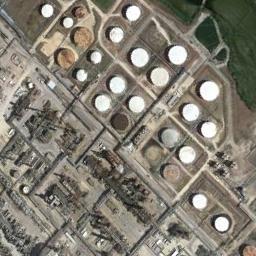
Label: storage tanks